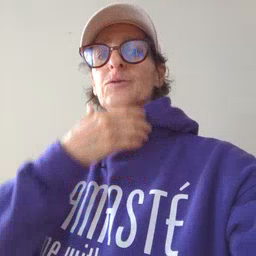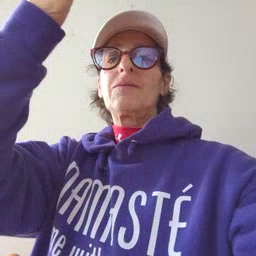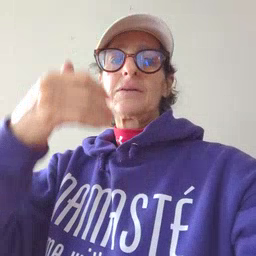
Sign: giraffe